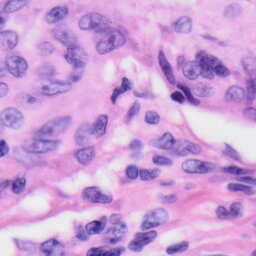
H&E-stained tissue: Skin